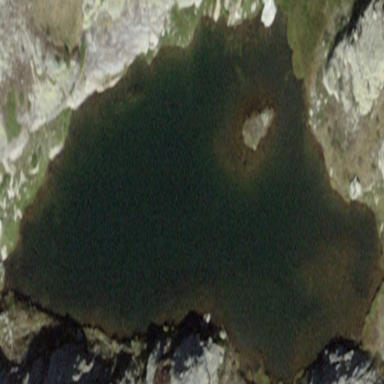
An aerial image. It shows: Lake with natural water.